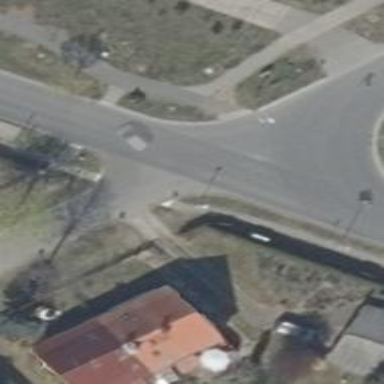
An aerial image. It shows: Road with "give way" sign.